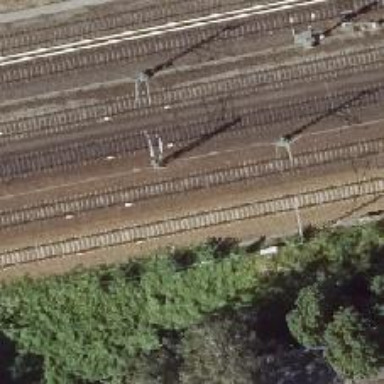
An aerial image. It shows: Railway milestone with catenary mast.